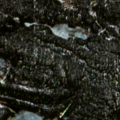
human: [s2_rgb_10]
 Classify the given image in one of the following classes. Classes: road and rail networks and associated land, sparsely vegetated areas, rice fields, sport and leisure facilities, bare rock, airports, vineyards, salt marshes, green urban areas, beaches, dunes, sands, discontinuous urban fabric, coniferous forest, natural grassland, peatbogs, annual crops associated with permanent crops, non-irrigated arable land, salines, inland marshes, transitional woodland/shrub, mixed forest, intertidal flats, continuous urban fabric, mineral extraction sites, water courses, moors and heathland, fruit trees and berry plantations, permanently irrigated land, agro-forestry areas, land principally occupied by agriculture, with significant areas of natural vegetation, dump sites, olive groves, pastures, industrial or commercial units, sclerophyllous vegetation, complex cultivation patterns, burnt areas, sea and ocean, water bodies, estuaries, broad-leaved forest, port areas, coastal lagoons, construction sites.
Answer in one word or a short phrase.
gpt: coniferous forest